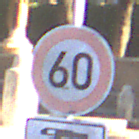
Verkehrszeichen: Geschwindigkeit60
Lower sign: HinweisDurchSinnbild23
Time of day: MorningAfternoon
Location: Outdoor (Suburban)
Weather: Clear
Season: NotSpecified
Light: Natural